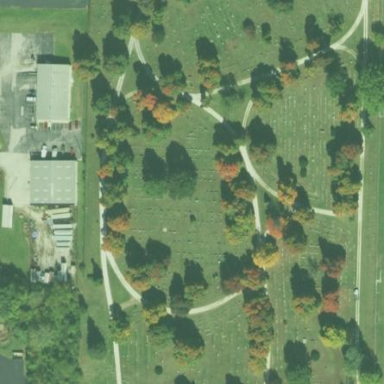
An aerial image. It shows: Cemetery.